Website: home-depot
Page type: review-order
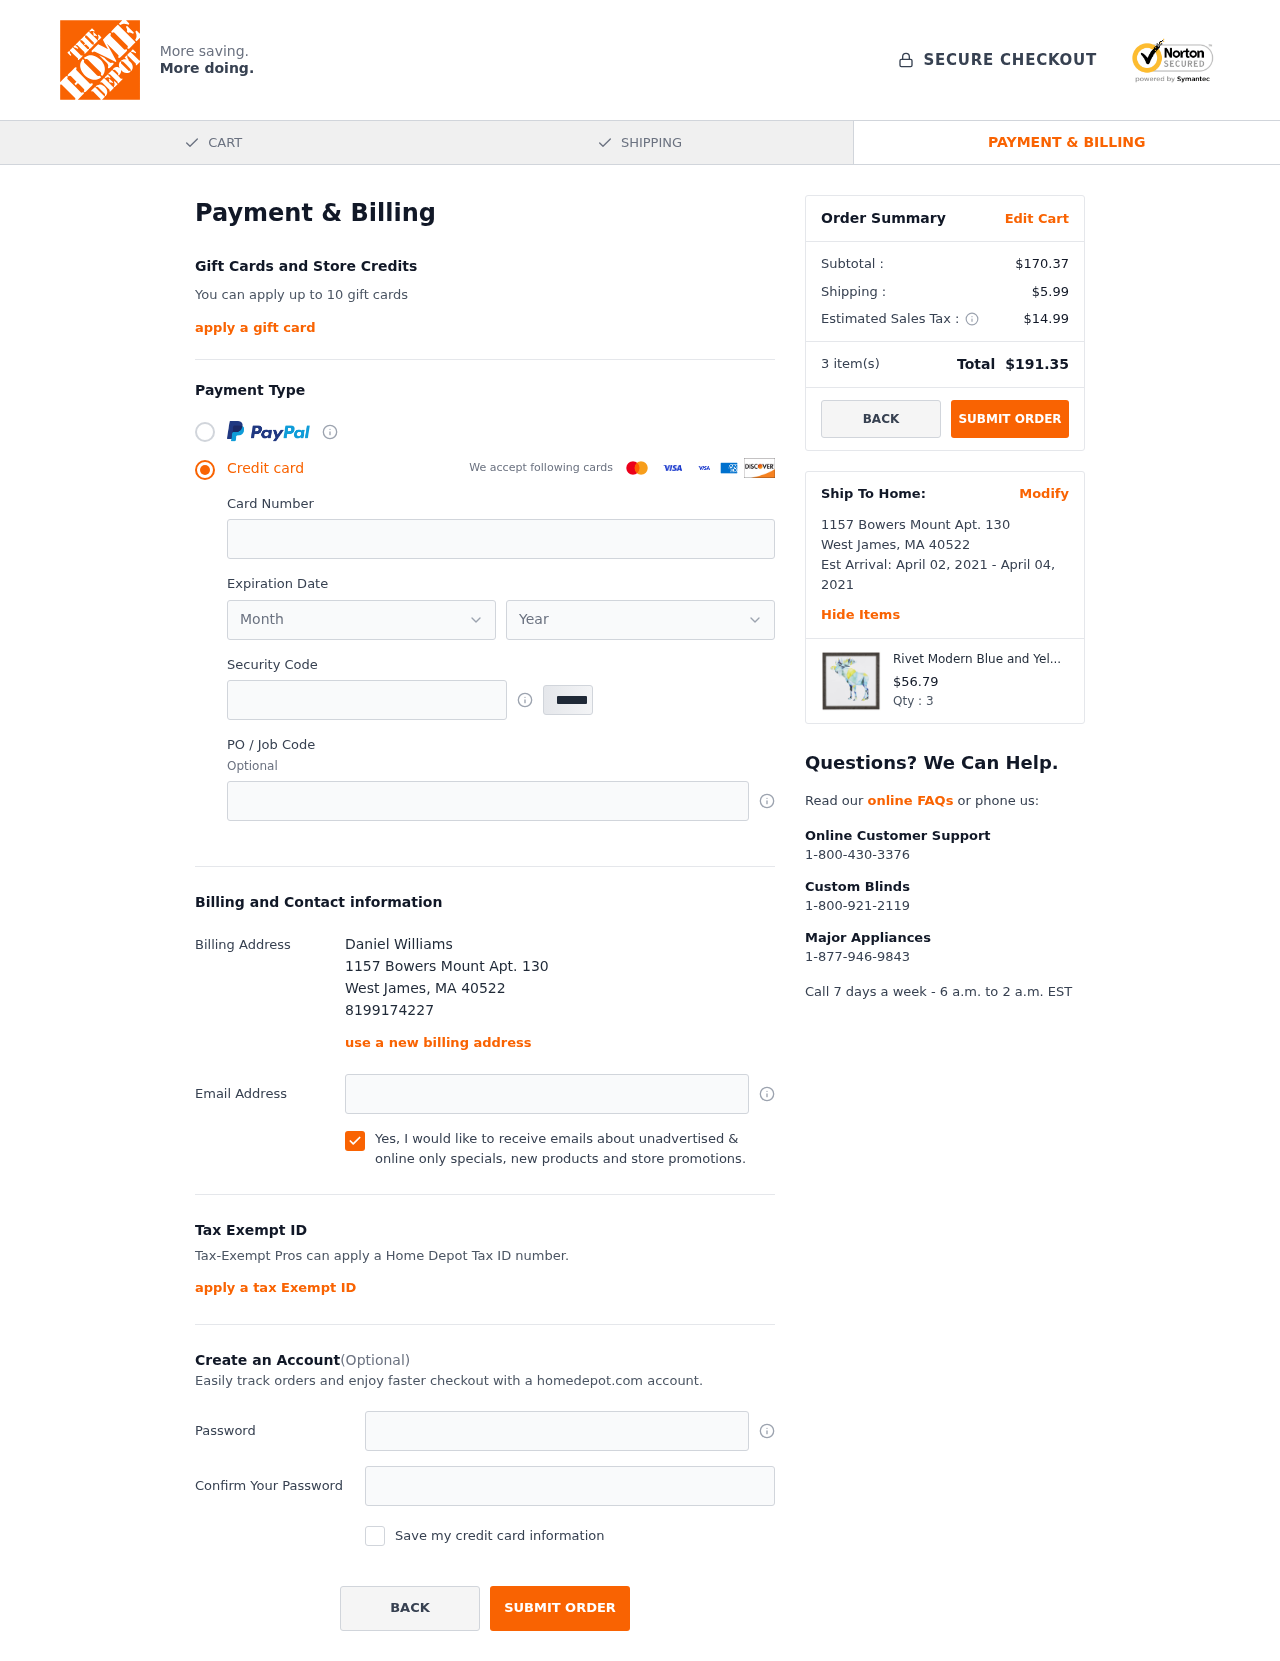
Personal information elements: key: PII_CARD_EXPIRY_MONTH
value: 10
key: PII_CARD_EXPIRY_YEAR
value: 29
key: PII_CITY
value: West James
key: PII_FULLNAME
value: Daniel Williams
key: PII_PHONE
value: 8199174227
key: PII_POSTCODE
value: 40522
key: PII_STATE_ABBR
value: MA
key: PII_STREET
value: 1157 Bowers Mount Apt. 130
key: PII_CARD_NUMBER
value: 2607 2312 5132 3220
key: PII_CARD_CVV
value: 507
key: PII_JOB_CODE
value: WO-136491
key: PII_EMAIL
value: dwilliams@hotmail.com
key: PII_STATE_ABBR3
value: MA
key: PII_POSTCODE_FULL
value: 40522
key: PII_POSTCODE_NUMERIC
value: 40522
Product elements: key: PRODUCT1_NAME
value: Rivet Modern Blue and Yellow Geometric Bear Print Framed Wall Art Décor
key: PRODUCT1_PRICE
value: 56.79
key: PRODUCT1_QUANTITY
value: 3
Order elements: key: ORDER_SUBTOTAL
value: $170.37
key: ORDER_SHIPPING_COST
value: $5.99
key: ORDER_TAX
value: $14.99
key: ORDER_NUM_ITEMS
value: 3
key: ORDER_TOTAL
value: $191.35
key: ORDER_SHIPPING_DATE
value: April 02, 2021
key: ORDER_DELIVERY_DATE
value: April 04, 2021